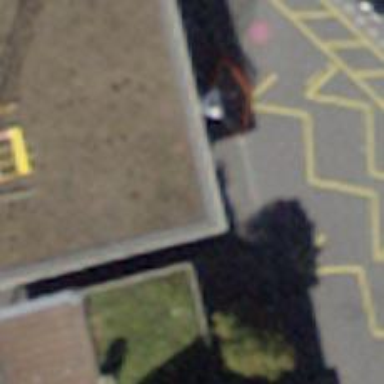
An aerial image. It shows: Set of steps on the road.